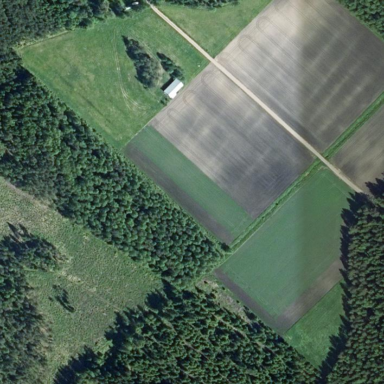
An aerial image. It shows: View of farmland.